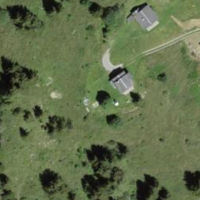
EUNIS habitat code: 23
Species observed at this site:
Sylvia atricapilla